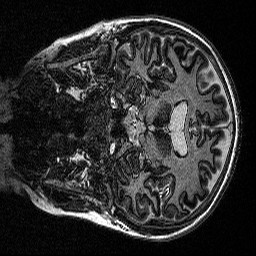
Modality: MP2RAGE
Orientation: coronal
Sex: female
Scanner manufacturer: siemens
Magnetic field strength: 3 T
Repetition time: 5 s
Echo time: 0.00292 s